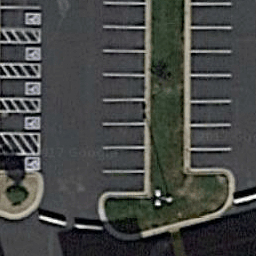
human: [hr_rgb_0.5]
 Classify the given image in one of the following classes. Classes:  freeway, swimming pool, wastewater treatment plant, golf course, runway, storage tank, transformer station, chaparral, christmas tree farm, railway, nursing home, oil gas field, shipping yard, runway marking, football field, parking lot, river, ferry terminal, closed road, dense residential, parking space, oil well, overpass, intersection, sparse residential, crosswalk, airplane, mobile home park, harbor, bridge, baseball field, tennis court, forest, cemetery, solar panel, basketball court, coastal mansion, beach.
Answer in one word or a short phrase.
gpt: parking space